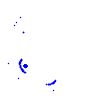
Particle: pion